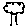
Label: tree